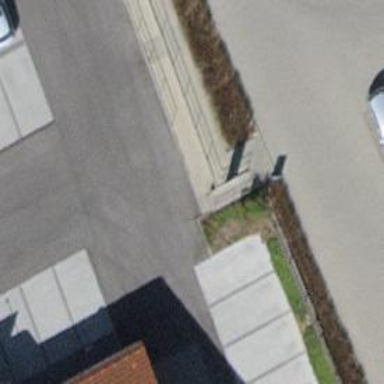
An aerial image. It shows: Steps made of paving stones.